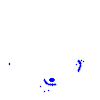
Particle: electron